Field crop: maize
Growth stage: 2
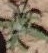
Species: atriplex